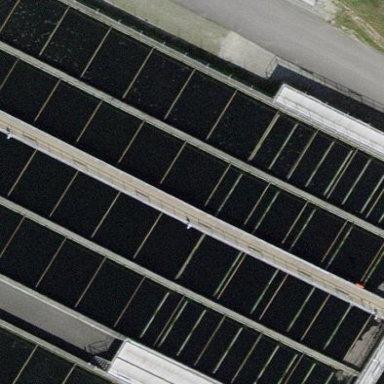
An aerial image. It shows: Body of wastewater.